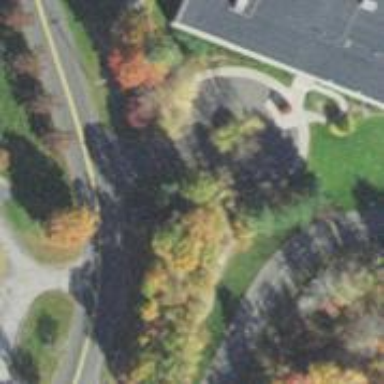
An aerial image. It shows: Turning loop on the road.